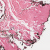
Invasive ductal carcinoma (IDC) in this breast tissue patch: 0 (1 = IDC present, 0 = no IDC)